Field crop: maize
Growth stage: 2
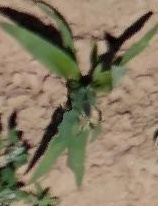
Species: maize